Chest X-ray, PA view. Patient: 54 years old, sex M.
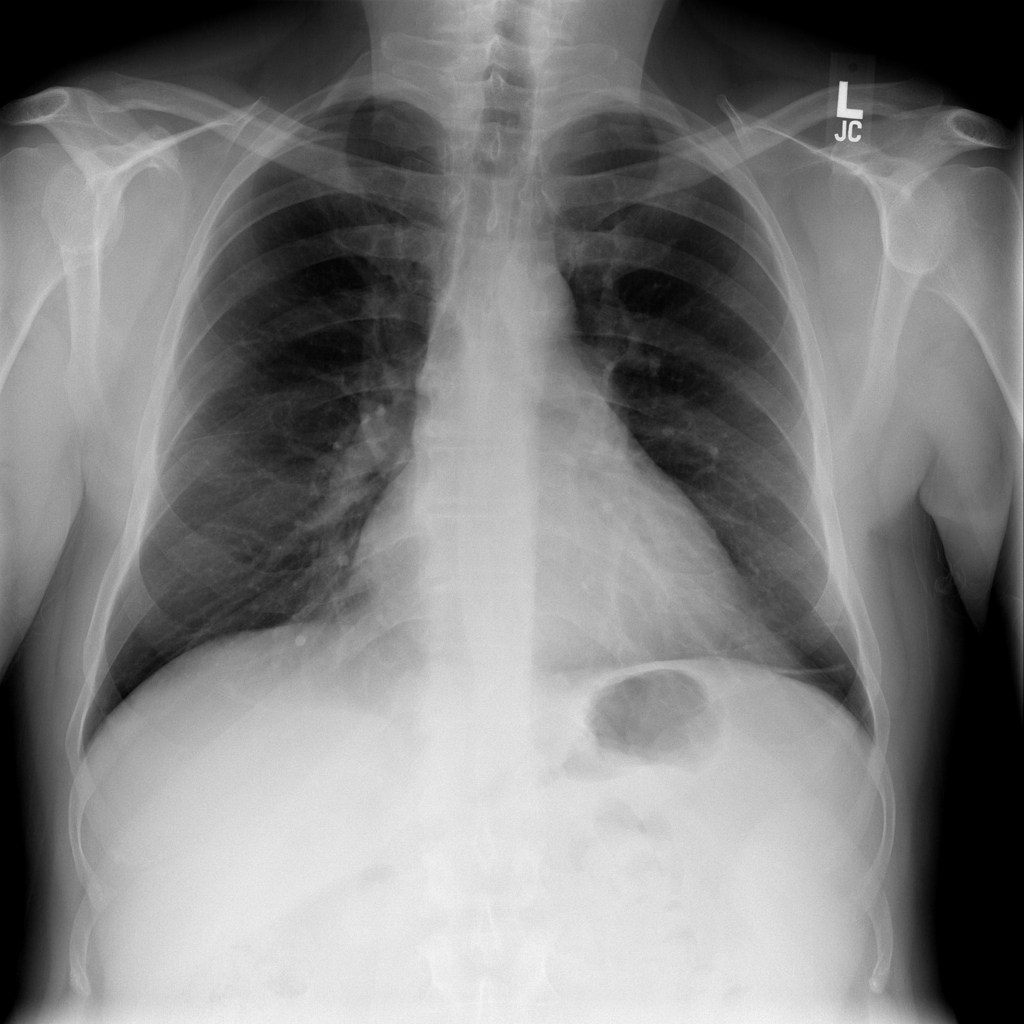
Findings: Atelectasis